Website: macys
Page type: gifting
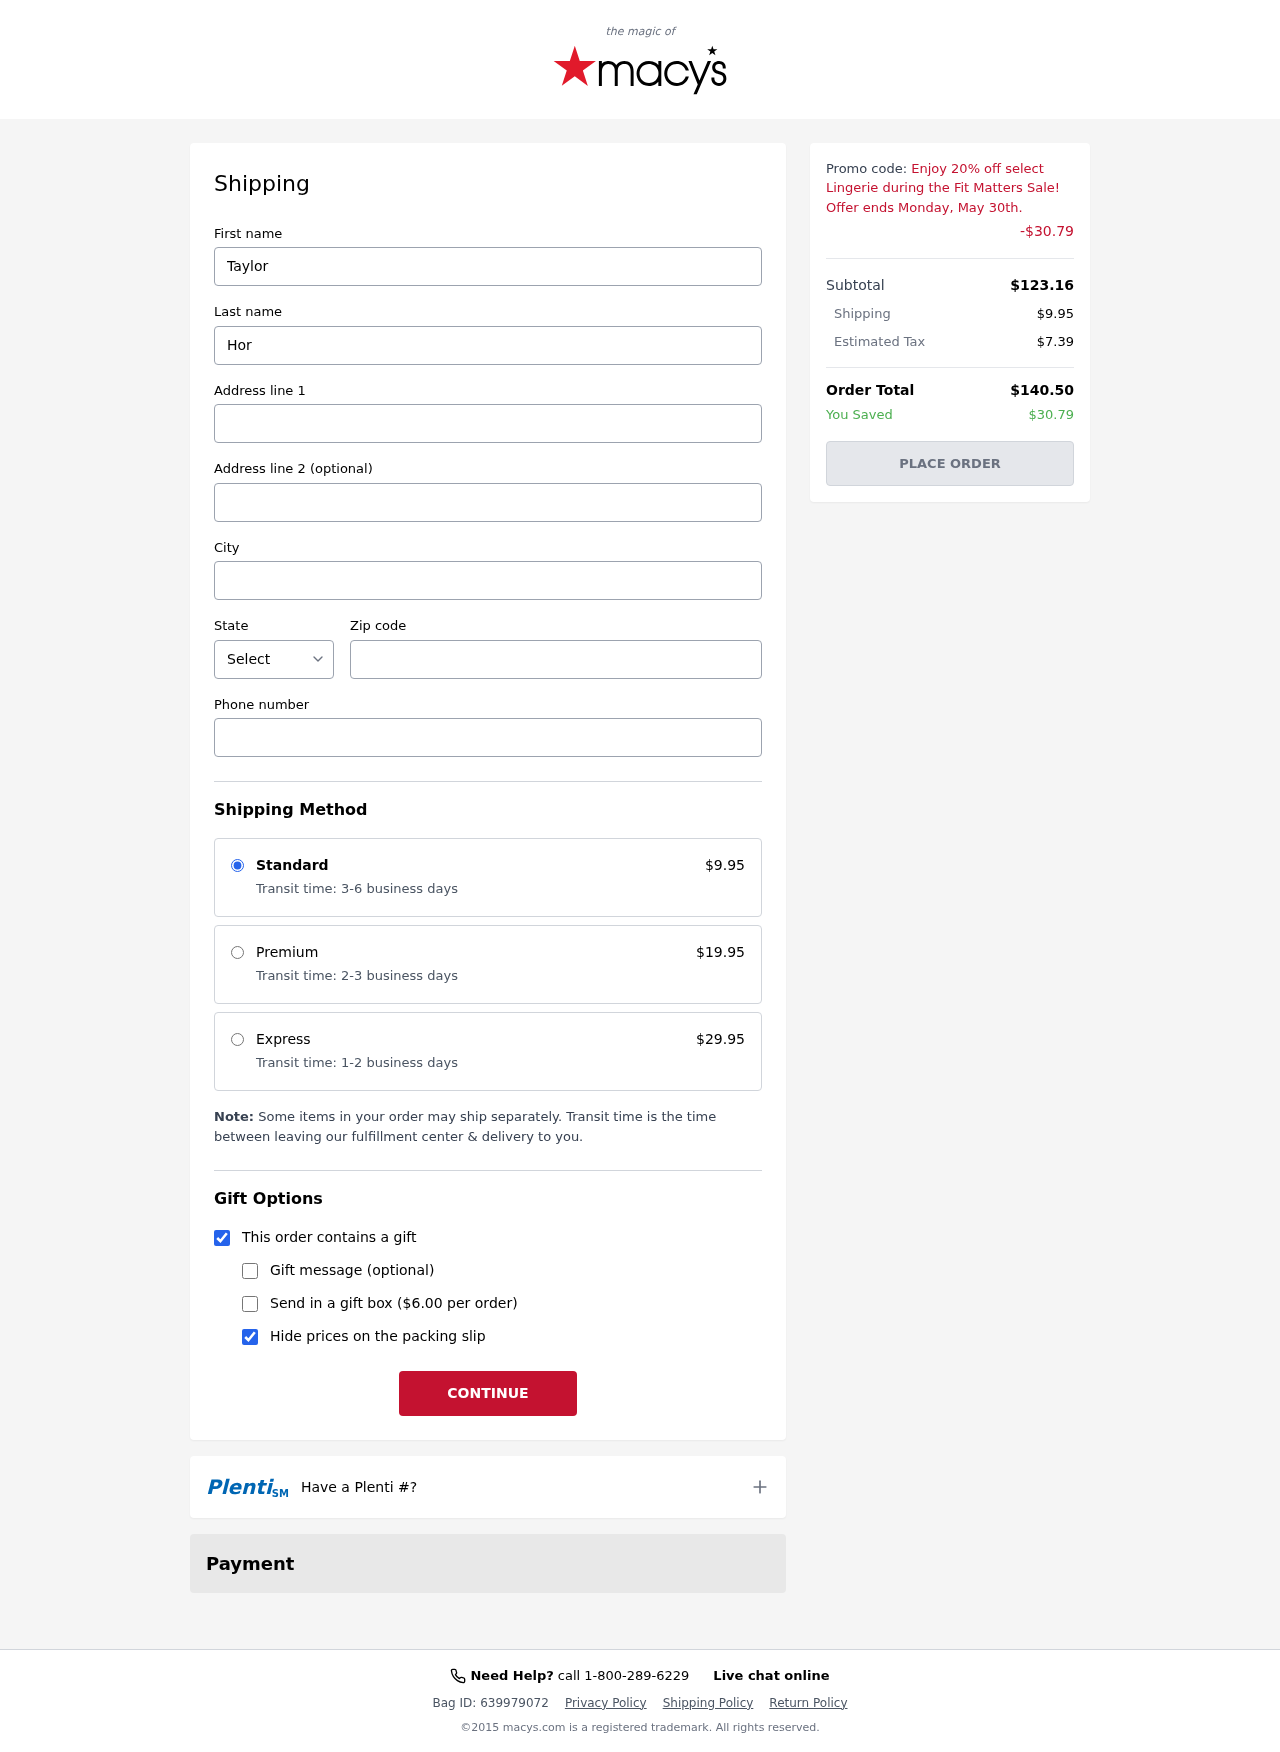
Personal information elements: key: PII_CITY
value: New Christopherside
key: PII_FIRSTNAME
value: Taylor
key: PII_LASTNAME
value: Horton
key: PII_PHONE
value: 3534595874
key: PII_POSTCODE
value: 21057
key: PII_STATE_ABBR
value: AS
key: PII_STREET
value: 826 Yang Common Apt. 397
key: PII_STREET2
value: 3440 Christopher Common
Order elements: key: ORDER_SHIPPING_COST
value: $9.95
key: ORDER_DISCOUNT
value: -$30.79
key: ORDER_SUBTOTAL
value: $123.16
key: ORDER_TAX
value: $7.39
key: ORDER_TOTAL
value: $140.50
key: ORDER_SAVINGS
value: $30.79